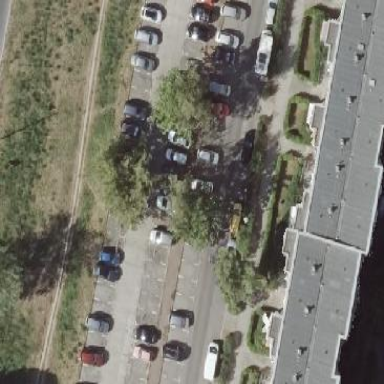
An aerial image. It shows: Street side parking area.